Question: I want find top position of rotated div from element, I can able find top position of element but I want top(Y pos) position from left(x) position.
I am used this
'''
var degree = degree;
if (degree < 0) {
var sign = -1;
} else {
var sign = 1;
}
var numY = Math.abs(myElem.position().top + sign * ((myElem.outerHeight() / 2) - Math.sin(degree)));
var numX = 0
var bottom = myElem.position().top + myElem.outerHeight(true);
y = numY;
'''
Thanks in Advance
'''
Slope:20 deg, height: 20px,width:400px, left 150px i want find top position
'''

I want to re arrange dragged items after rotation for that I am finding top position.
Please find the jsbin link drop weights into plank.
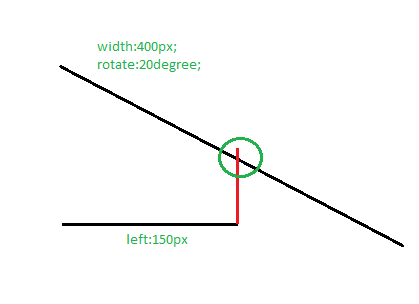
Answer: I think it makes more sense to add the draggable image into the rotated div and to let everything rotate together, rather than worrying about the position of the draggable image. Here is a jsfiddle with your code updated (I only implemented dropping on the right side): <URL>
'''
drop:
// ...
var offset = ui.draggable.offset();
var rotateOffset = $('.rotatableAra').offset();
// Take the weight out of it's parent div and add it to the rotatable area
ui.draggable.remove();
ui.draggable.addClass("dropped");
ui.draggable.addClass("rightPlankDropped");
$('.rotatableAra').append(ui.draggable);
ui.draggable.css("top", ($('.rightPlank').position().top- ui.draggable.height()).toString() + "px");
ui.draggable.css("left", (offset.left - rotateOffset.left).toString() + "px");
rightArray[ind] = $textval * pos;
// ...
'''